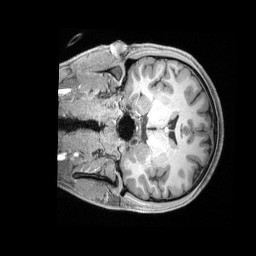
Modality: T1w
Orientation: coronal
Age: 23
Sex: female
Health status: healthy
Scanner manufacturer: siemens
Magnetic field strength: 3 T
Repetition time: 2.4 s
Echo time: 0.00228 s